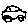
Label: car